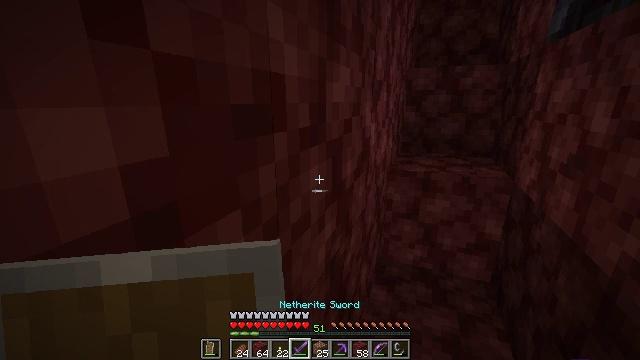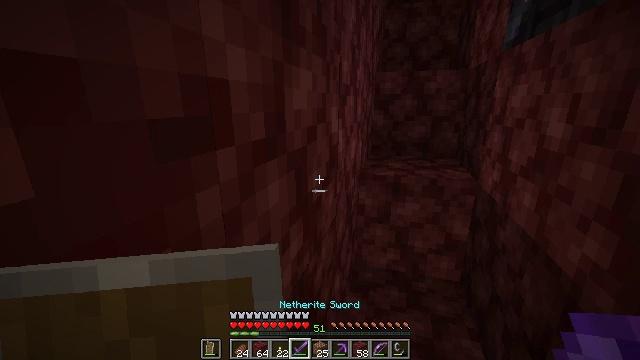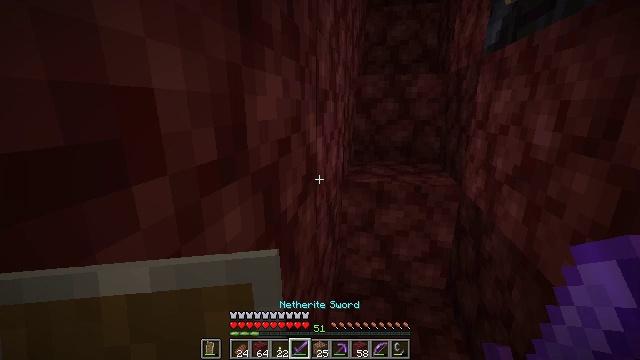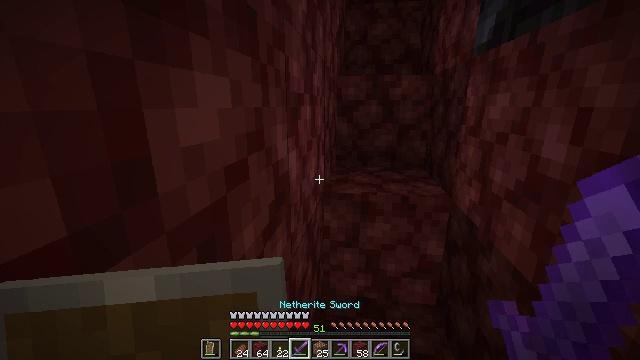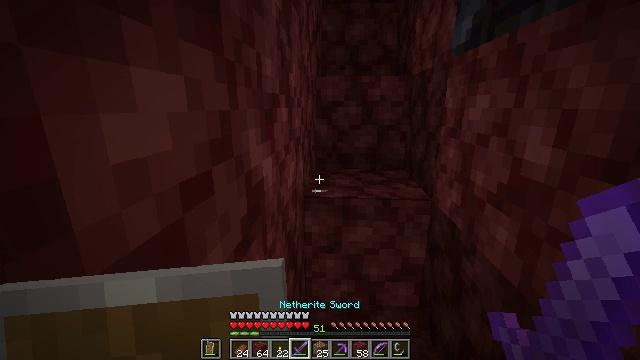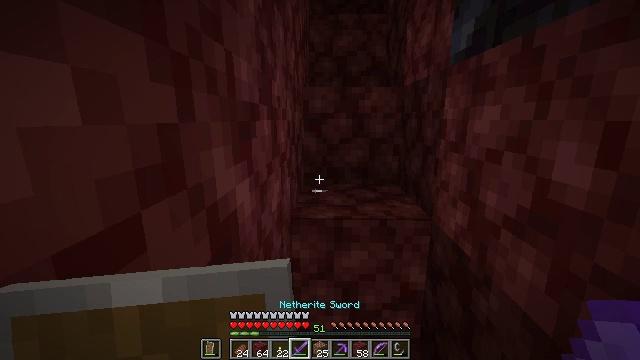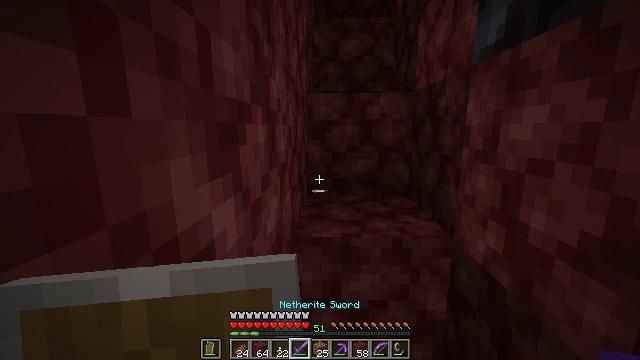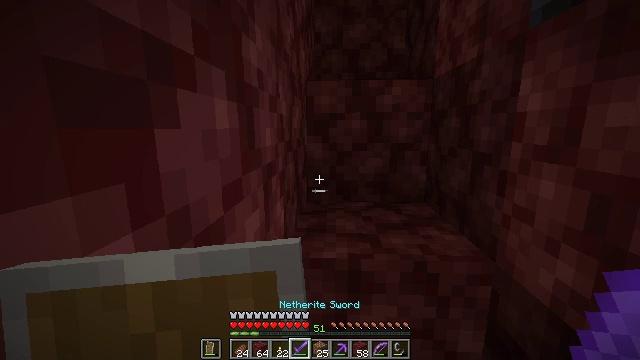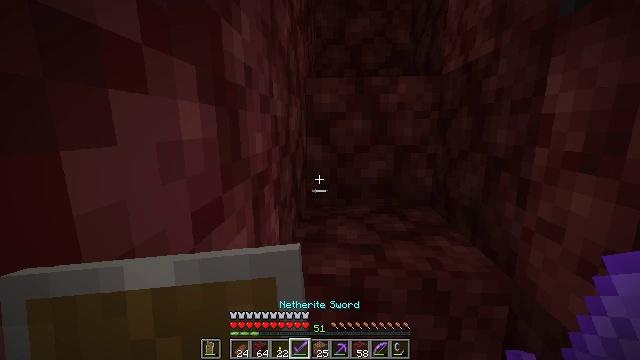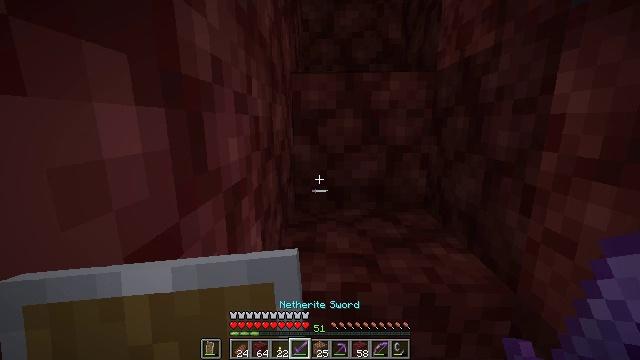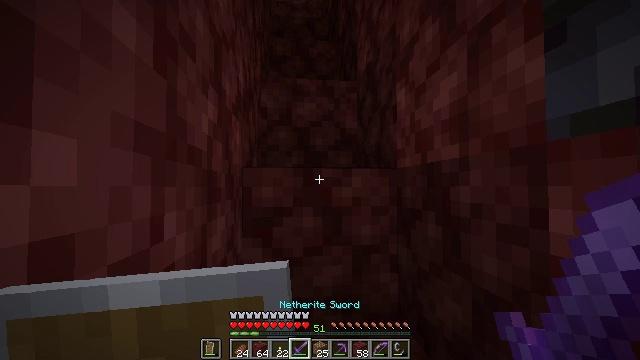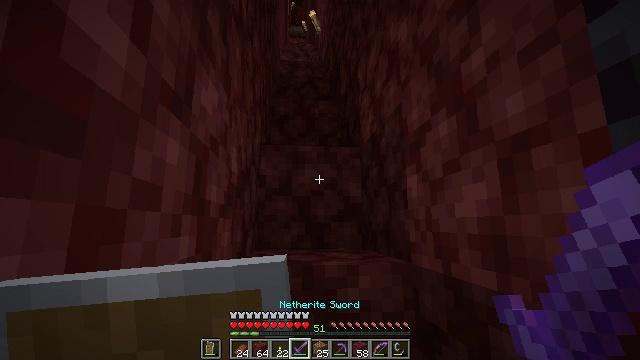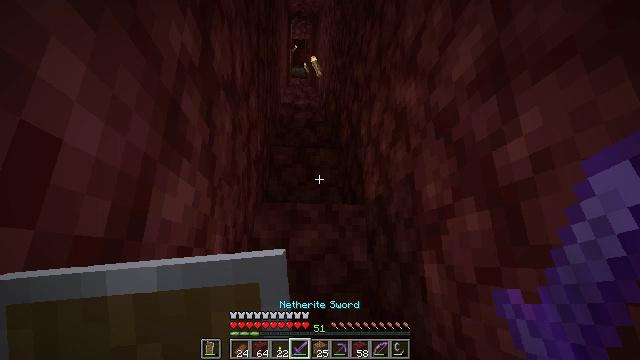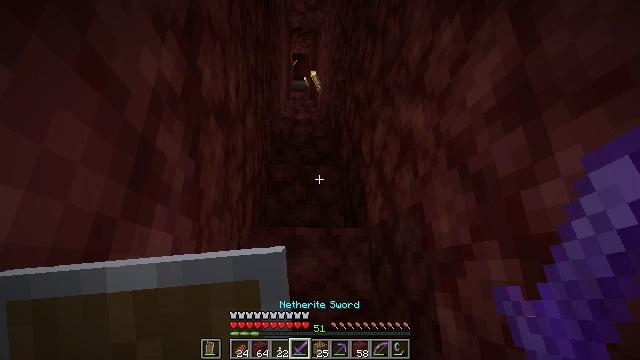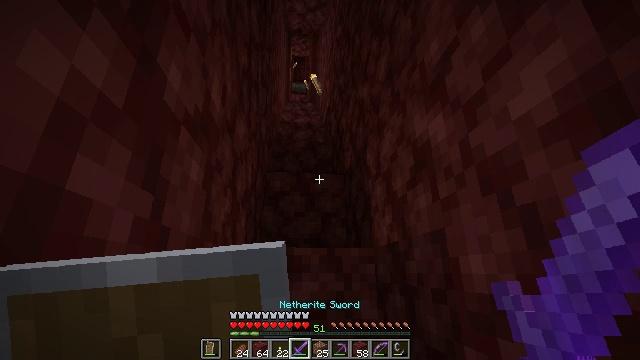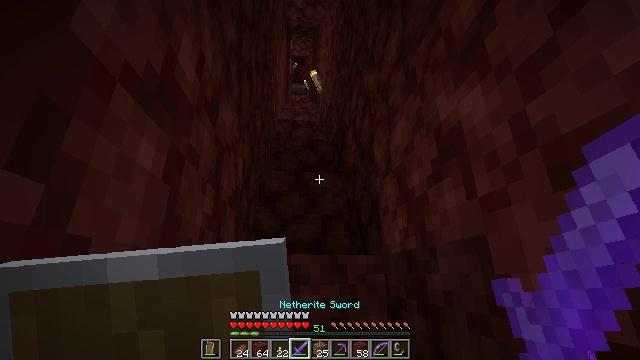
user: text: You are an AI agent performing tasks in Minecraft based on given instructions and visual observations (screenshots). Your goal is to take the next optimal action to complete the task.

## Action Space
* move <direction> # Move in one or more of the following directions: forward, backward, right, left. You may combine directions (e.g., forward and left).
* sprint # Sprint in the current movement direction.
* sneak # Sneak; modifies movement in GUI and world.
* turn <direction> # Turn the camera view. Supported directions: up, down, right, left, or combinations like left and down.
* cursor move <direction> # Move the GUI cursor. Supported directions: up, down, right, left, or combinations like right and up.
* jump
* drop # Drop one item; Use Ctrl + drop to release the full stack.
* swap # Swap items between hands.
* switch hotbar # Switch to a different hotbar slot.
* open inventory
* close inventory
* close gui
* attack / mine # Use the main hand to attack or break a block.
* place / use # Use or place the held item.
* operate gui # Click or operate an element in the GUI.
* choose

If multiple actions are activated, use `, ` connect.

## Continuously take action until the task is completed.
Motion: motion action
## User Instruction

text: Combat enemy.
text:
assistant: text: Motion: move forward, turn right
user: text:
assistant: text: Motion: move forward, turn right
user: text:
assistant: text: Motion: move forward, turn right
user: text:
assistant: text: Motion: move forward, turn right
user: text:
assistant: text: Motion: move forward, turn right and up
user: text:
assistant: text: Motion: move forward, turn up
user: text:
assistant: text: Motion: move forward
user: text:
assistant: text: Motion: move forward
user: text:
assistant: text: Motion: move forward, turn right
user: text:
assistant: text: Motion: move forward, turn right and up, jump
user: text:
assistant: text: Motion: move forward, turn up, jump
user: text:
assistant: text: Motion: move forward, turn up, jump
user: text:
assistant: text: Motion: move forward, turn up, jump
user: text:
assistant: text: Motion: move forward, jump
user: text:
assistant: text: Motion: move forward, jump
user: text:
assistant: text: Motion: move forward, jump
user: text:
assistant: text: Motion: move forward, jump
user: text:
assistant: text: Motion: move forward, turn left and up, jump
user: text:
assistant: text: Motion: move forward, turn left, jump
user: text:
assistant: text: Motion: move forward, turn left, jump
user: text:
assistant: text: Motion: move forward, jump
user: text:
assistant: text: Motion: move forward, jump
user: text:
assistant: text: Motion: move forward, jump
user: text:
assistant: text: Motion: move forward, jump
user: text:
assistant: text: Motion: move forward, jump
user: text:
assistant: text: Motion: move forward, jump
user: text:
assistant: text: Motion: move forward, jump
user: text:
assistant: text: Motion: move forward, jump
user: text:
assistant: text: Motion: move forward, turn right, jump
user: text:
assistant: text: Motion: move forward, jump